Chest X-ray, PA view. Patient: 27 years old, sex M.
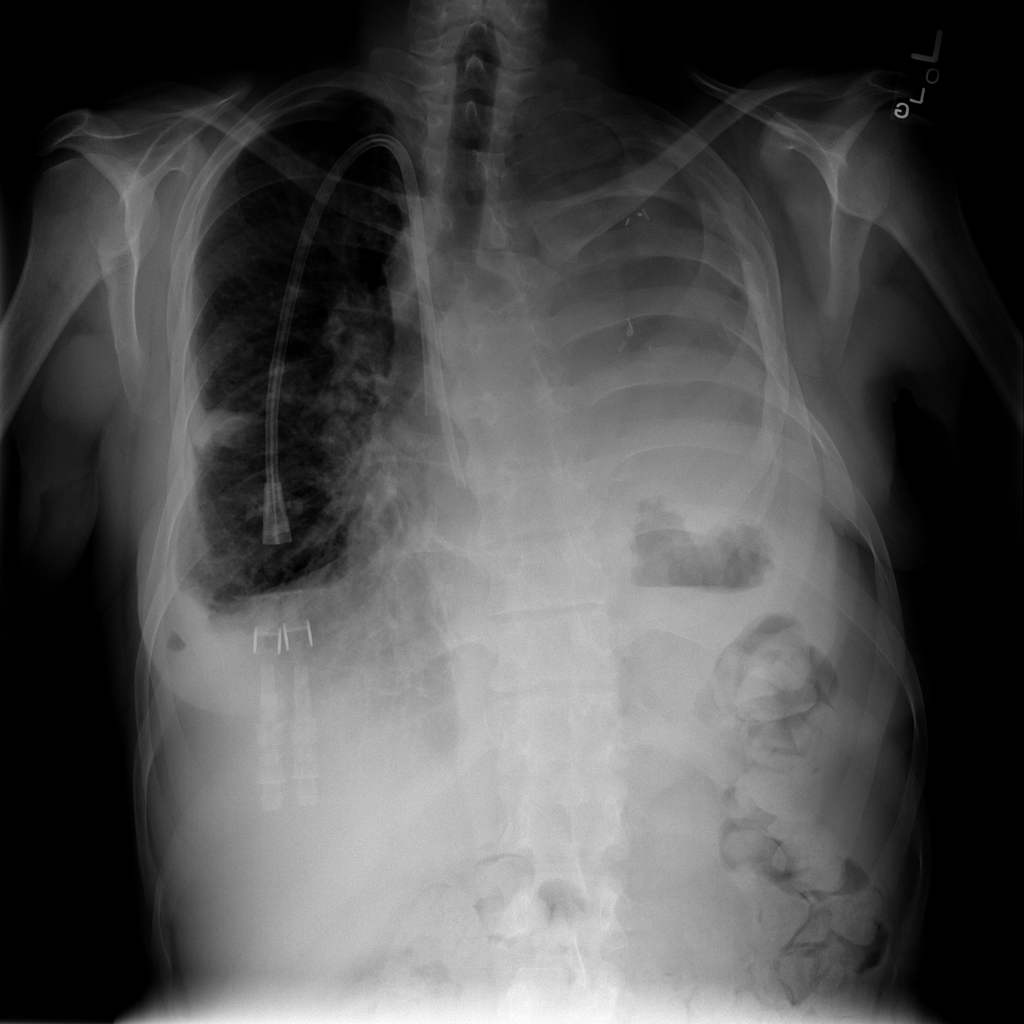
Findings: Effusion